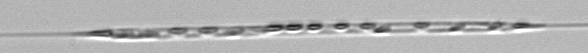
Label: Rhizosolenia